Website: bh-photo
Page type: gifting
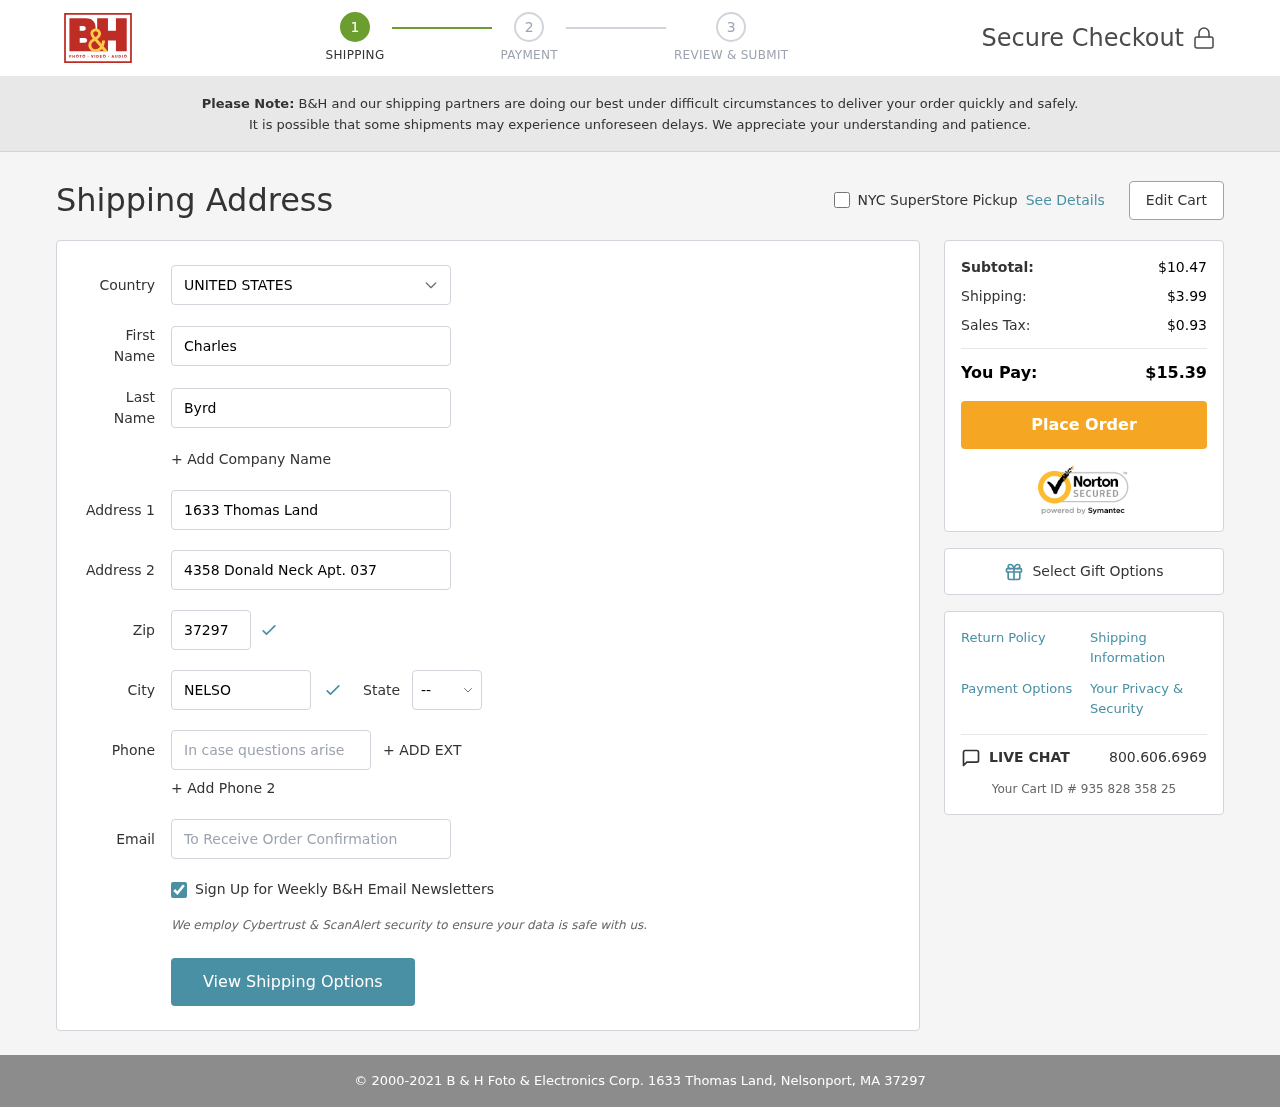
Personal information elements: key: PII_CITY
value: Nelsonport
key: PII_COUNTRY
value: United States
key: PII_EMAIL
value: cbyrd@yahoo.com
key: PII_FIRSTNAME
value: Charles
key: PII_LASTNAME
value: Byrd
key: PII_PHONE
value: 6346987333
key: PII_POSTCODE
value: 37297
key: PII_STATE_ABBR
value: MA
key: PII_STREET
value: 1633 Thomas Land
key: PII_STREET2
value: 4358 Donald Neck Apt. 037
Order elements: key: ORDER_SUBTOTAL
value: $10.47
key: ORDER_SHIPPING_COST
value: $3.99
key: ORDER_TAX
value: $0.93
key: ORDER_TOTAL
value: $15.39
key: ORDER_ID
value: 935 828 358 25